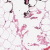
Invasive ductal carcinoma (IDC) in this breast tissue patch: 0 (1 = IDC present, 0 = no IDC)